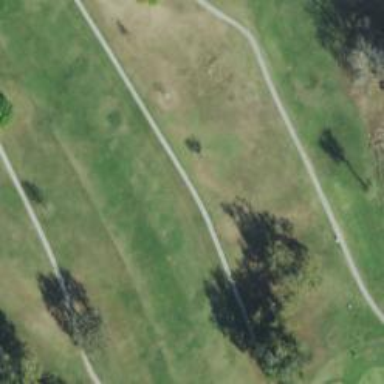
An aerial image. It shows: View of golf hole.